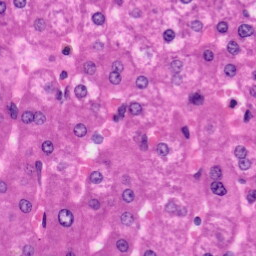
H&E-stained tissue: Liver